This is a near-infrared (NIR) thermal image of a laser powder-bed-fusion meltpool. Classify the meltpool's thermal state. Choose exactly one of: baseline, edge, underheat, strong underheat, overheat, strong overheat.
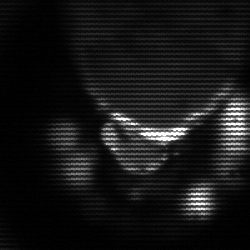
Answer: edge